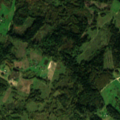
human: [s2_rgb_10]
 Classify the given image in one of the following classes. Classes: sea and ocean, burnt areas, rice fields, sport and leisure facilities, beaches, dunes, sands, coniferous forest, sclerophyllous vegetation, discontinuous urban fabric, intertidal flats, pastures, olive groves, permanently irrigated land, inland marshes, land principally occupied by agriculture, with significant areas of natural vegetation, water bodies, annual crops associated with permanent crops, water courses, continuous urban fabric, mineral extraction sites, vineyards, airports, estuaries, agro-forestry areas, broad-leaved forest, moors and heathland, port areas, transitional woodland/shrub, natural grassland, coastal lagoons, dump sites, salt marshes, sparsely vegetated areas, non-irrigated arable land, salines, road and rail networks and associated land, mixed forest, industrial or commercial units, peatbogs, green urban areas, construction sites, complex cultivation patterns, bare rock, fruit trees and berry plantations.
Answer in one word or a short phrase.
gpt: pastures, complex cultivation patterns, land principally occupied by agriculture, with significant areas of natural vegetation, mixed forest